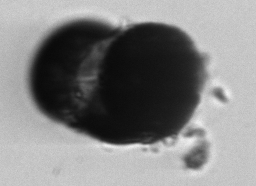
Label: pollen